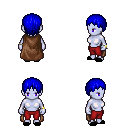
a pixel art fantasy rpg character, female body template, dark elf, purple skin, brown cape, red pants, blue plain hairstyle, bracelets, black slippers, four views (front, back, left, right), 2x2 character sprite sheet, small pixel art, hard edges, no anti-aliasing